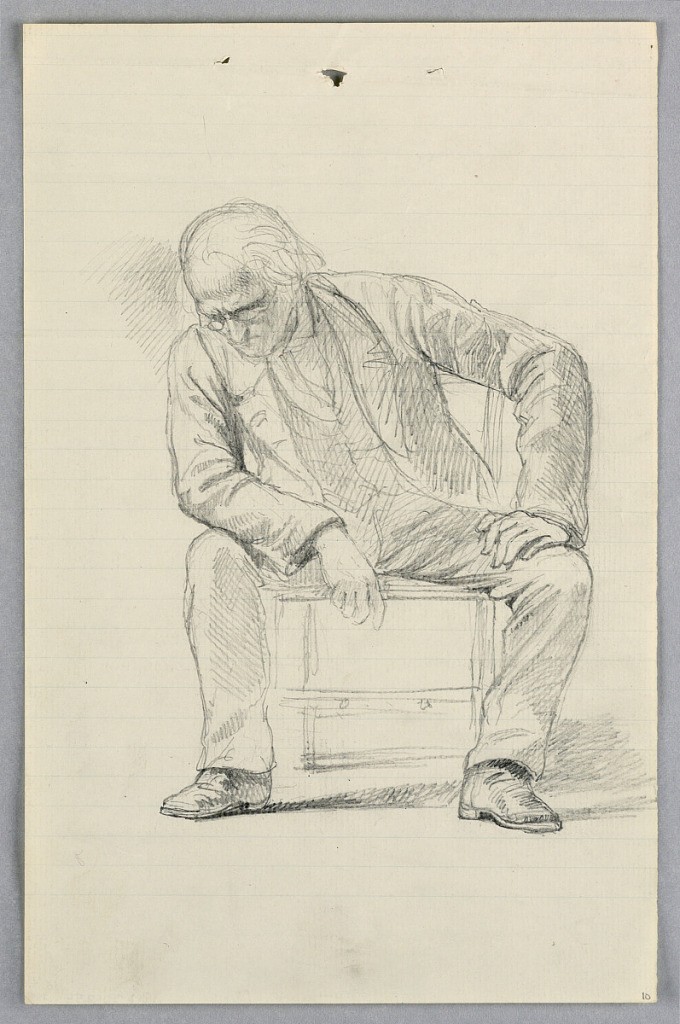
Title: Study for "Scientific Group"
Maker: Daniel Huntington, American, 1816–1906
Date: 1858
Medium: Graphite on lined white laid paper
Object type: Drawing
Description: Man sitting on a chair facing frontally, looking down. His left hand on his knee. He wears glasses.